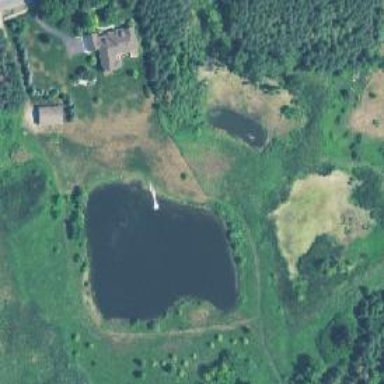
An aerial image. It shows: Peaceful pond surrounded by nature.